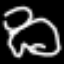
Label: frog